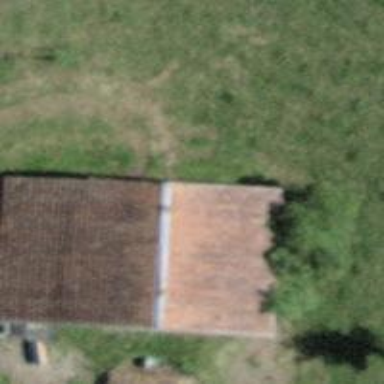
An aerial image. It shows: Barn.